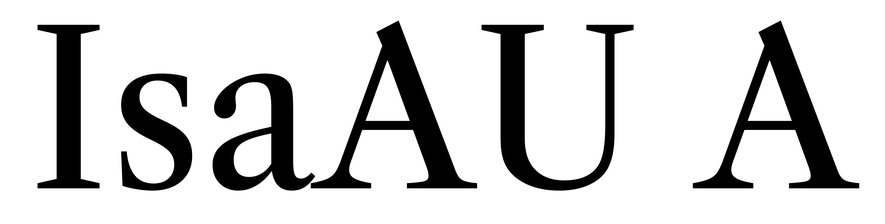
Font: LibreCaslonText_Regular